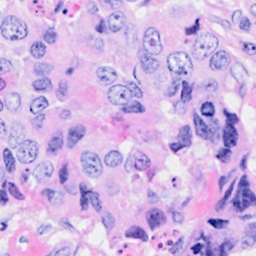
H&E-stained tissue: Breast